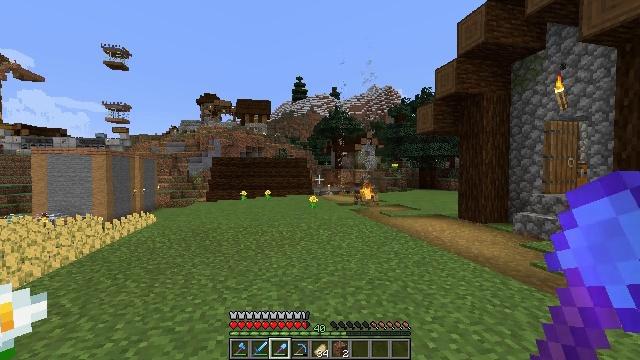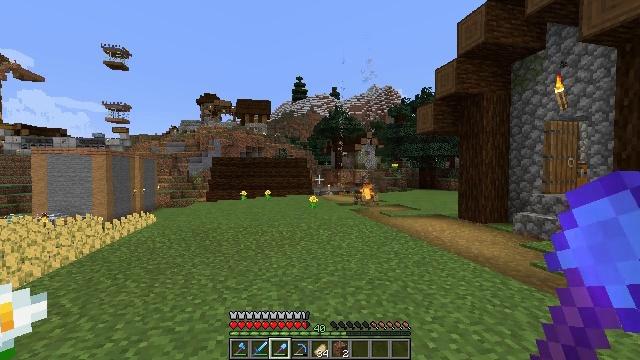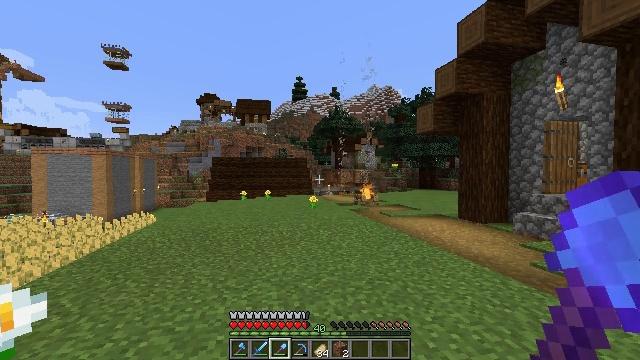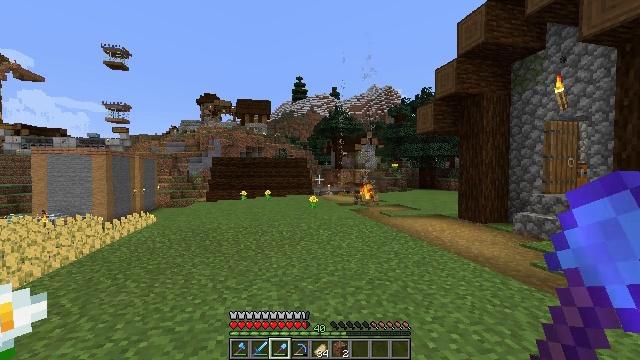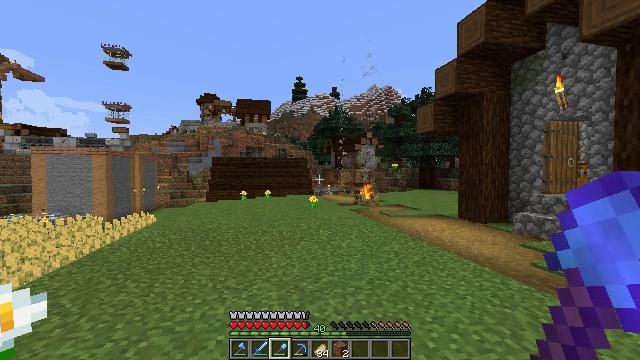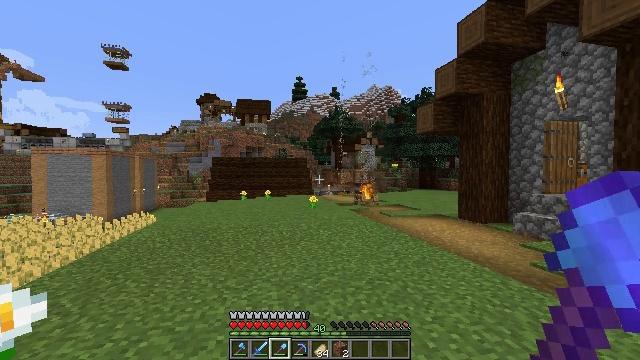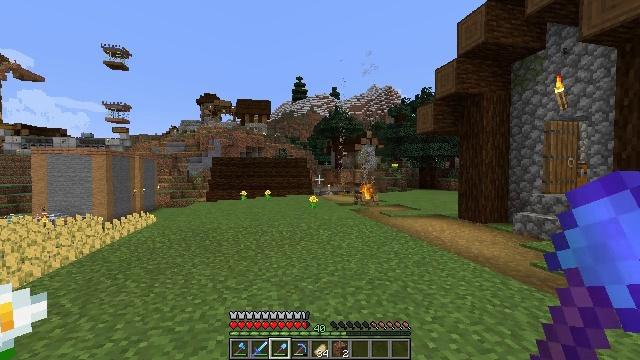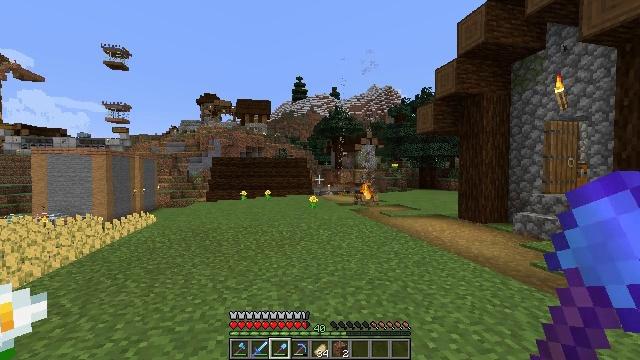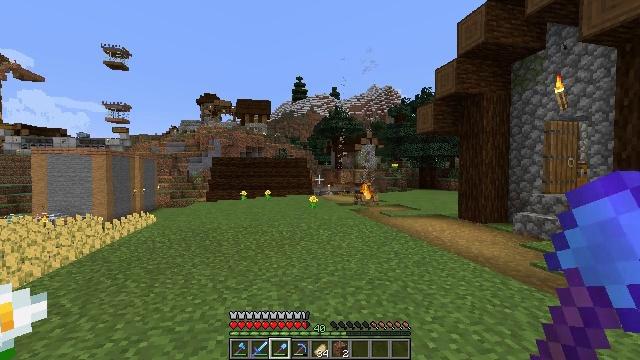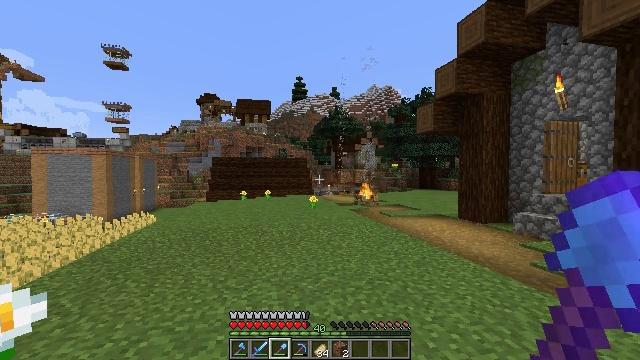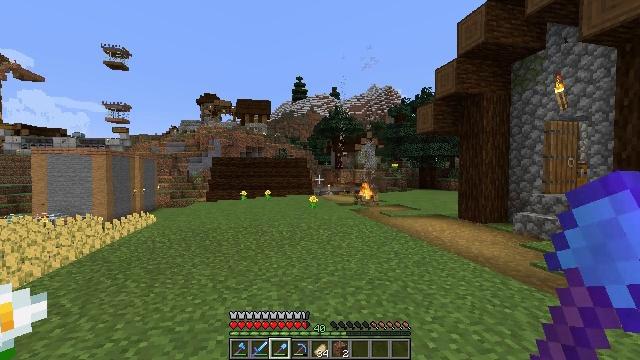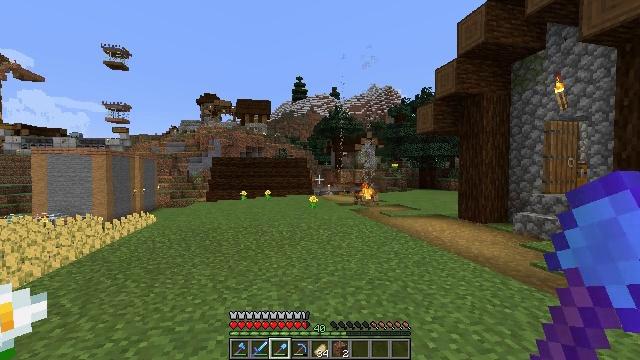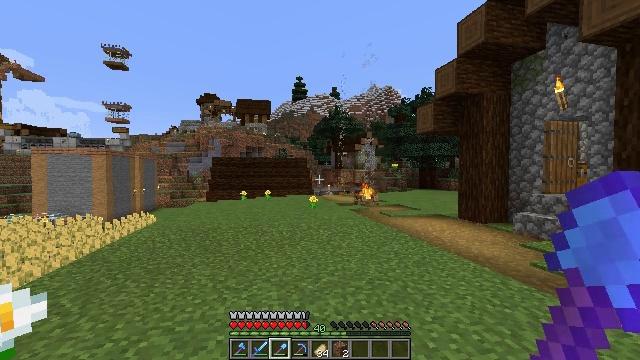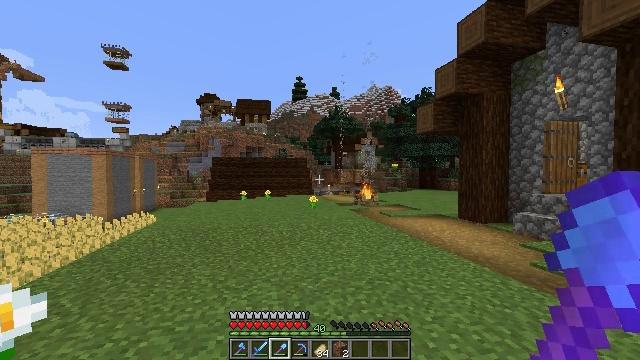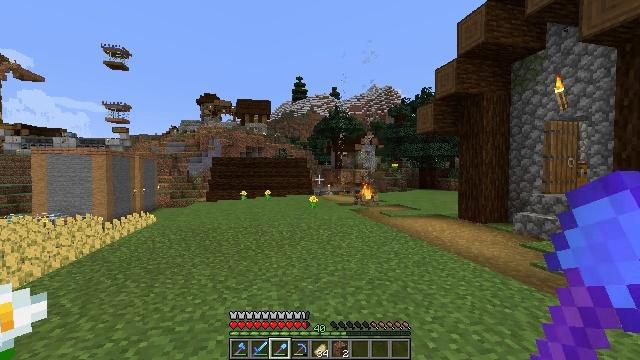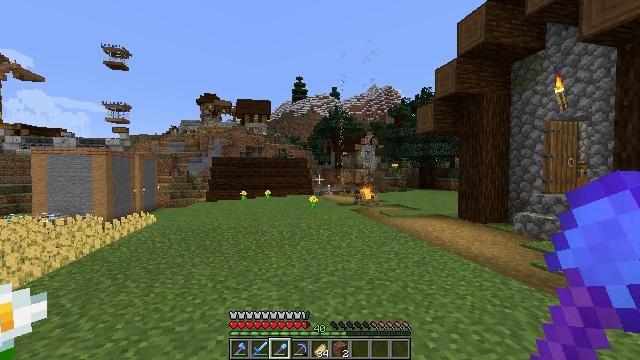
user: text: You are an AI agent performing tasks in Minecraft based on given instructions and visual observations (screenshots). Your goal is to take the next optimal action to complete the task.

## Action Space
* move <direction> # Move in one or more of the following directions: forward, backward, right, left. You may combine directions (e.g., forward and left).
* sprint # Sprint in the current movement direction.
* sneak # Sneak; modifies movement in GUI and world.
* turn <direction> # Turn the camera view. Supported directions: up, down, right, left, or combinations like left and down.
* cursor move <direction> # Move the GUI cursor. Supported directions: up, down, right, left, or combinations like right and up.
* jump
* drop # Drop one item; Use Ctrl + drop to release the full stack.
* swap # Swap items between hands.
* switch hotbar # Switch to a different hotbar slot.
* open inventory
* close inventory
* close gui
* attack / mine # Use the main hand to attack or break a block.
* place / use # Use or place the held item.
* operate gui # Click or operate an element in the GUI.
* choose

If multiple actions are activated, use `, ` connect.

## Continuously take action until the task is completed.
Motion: motion action
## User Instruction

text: Destroy the wheat to collect it.
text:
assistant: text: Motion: no_op
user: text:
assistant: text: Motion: no_op
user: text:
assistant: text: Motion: no_op
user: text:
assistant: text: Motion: no_op
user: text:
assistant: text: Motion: no_op
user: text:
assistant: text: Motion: no_op
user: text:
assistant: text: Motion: no_op
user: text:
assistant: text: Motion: no_op
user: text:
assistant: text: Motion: no_op
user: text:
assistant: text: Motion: no_op
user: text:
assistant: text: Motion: no_op
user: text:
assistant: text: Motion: no_op
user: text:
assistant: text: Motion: no_op
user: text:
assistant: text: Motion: no_op
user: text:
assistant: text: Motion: no_op
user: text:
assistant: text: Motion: no_op
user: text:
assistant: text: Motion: no_op
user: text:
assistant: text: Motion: no_op
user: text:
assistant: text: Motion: no_op
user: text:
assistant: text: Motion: no_op
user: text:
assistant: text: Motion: no_op
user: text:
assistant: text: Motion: no_op
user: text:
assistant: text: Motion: no_op
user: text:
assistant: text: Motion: no_op
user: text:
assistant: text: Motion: no_op
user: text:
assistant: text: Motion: no_op
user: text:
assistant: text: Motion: no_op
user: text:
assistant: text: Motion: no_op
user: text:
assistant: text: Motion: no_op
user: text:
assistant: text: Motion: no_op